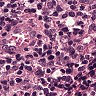
Metastatic tissue present: no